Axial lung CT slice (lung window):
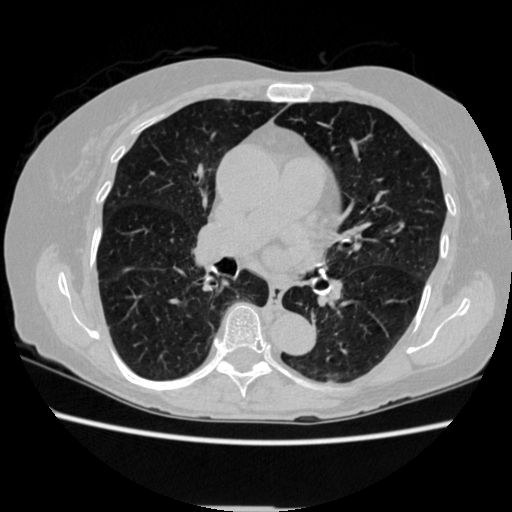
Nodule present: no